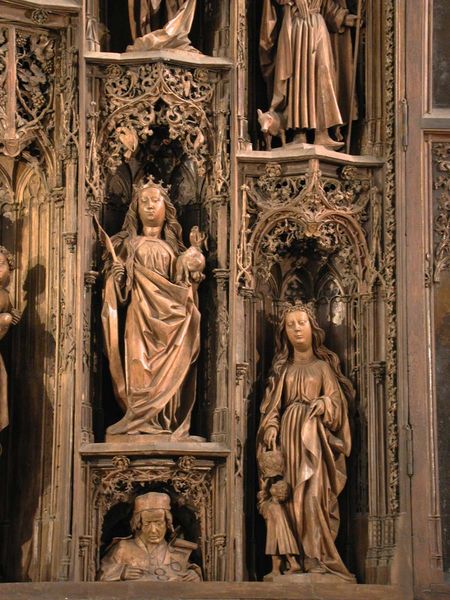
Titel: Lorch, Hochaltar in St. Martin
Künstler: Hans Bilder
Standort: Lorch, Pfarrkirche St. Martin (EU - D - RP)
Schlagwörter: feder, fuß, hand, mann, umhang, frauen, braun, frau, holz, hut, kleid, mund, männer, nase, hund, kappe, mütze, augen, gesicht, kirche, gold, haare, kind, gotik, kinn, krone, ohren, kinder, apfel, stab, korb, nische, lamm, schaf, dom, altar, kathedrale, schnitzerei, portal, jesus, heilige, heilig, maria, hirte, nischen, geischt, apostel, reichsapfel, lkrone